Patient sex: F
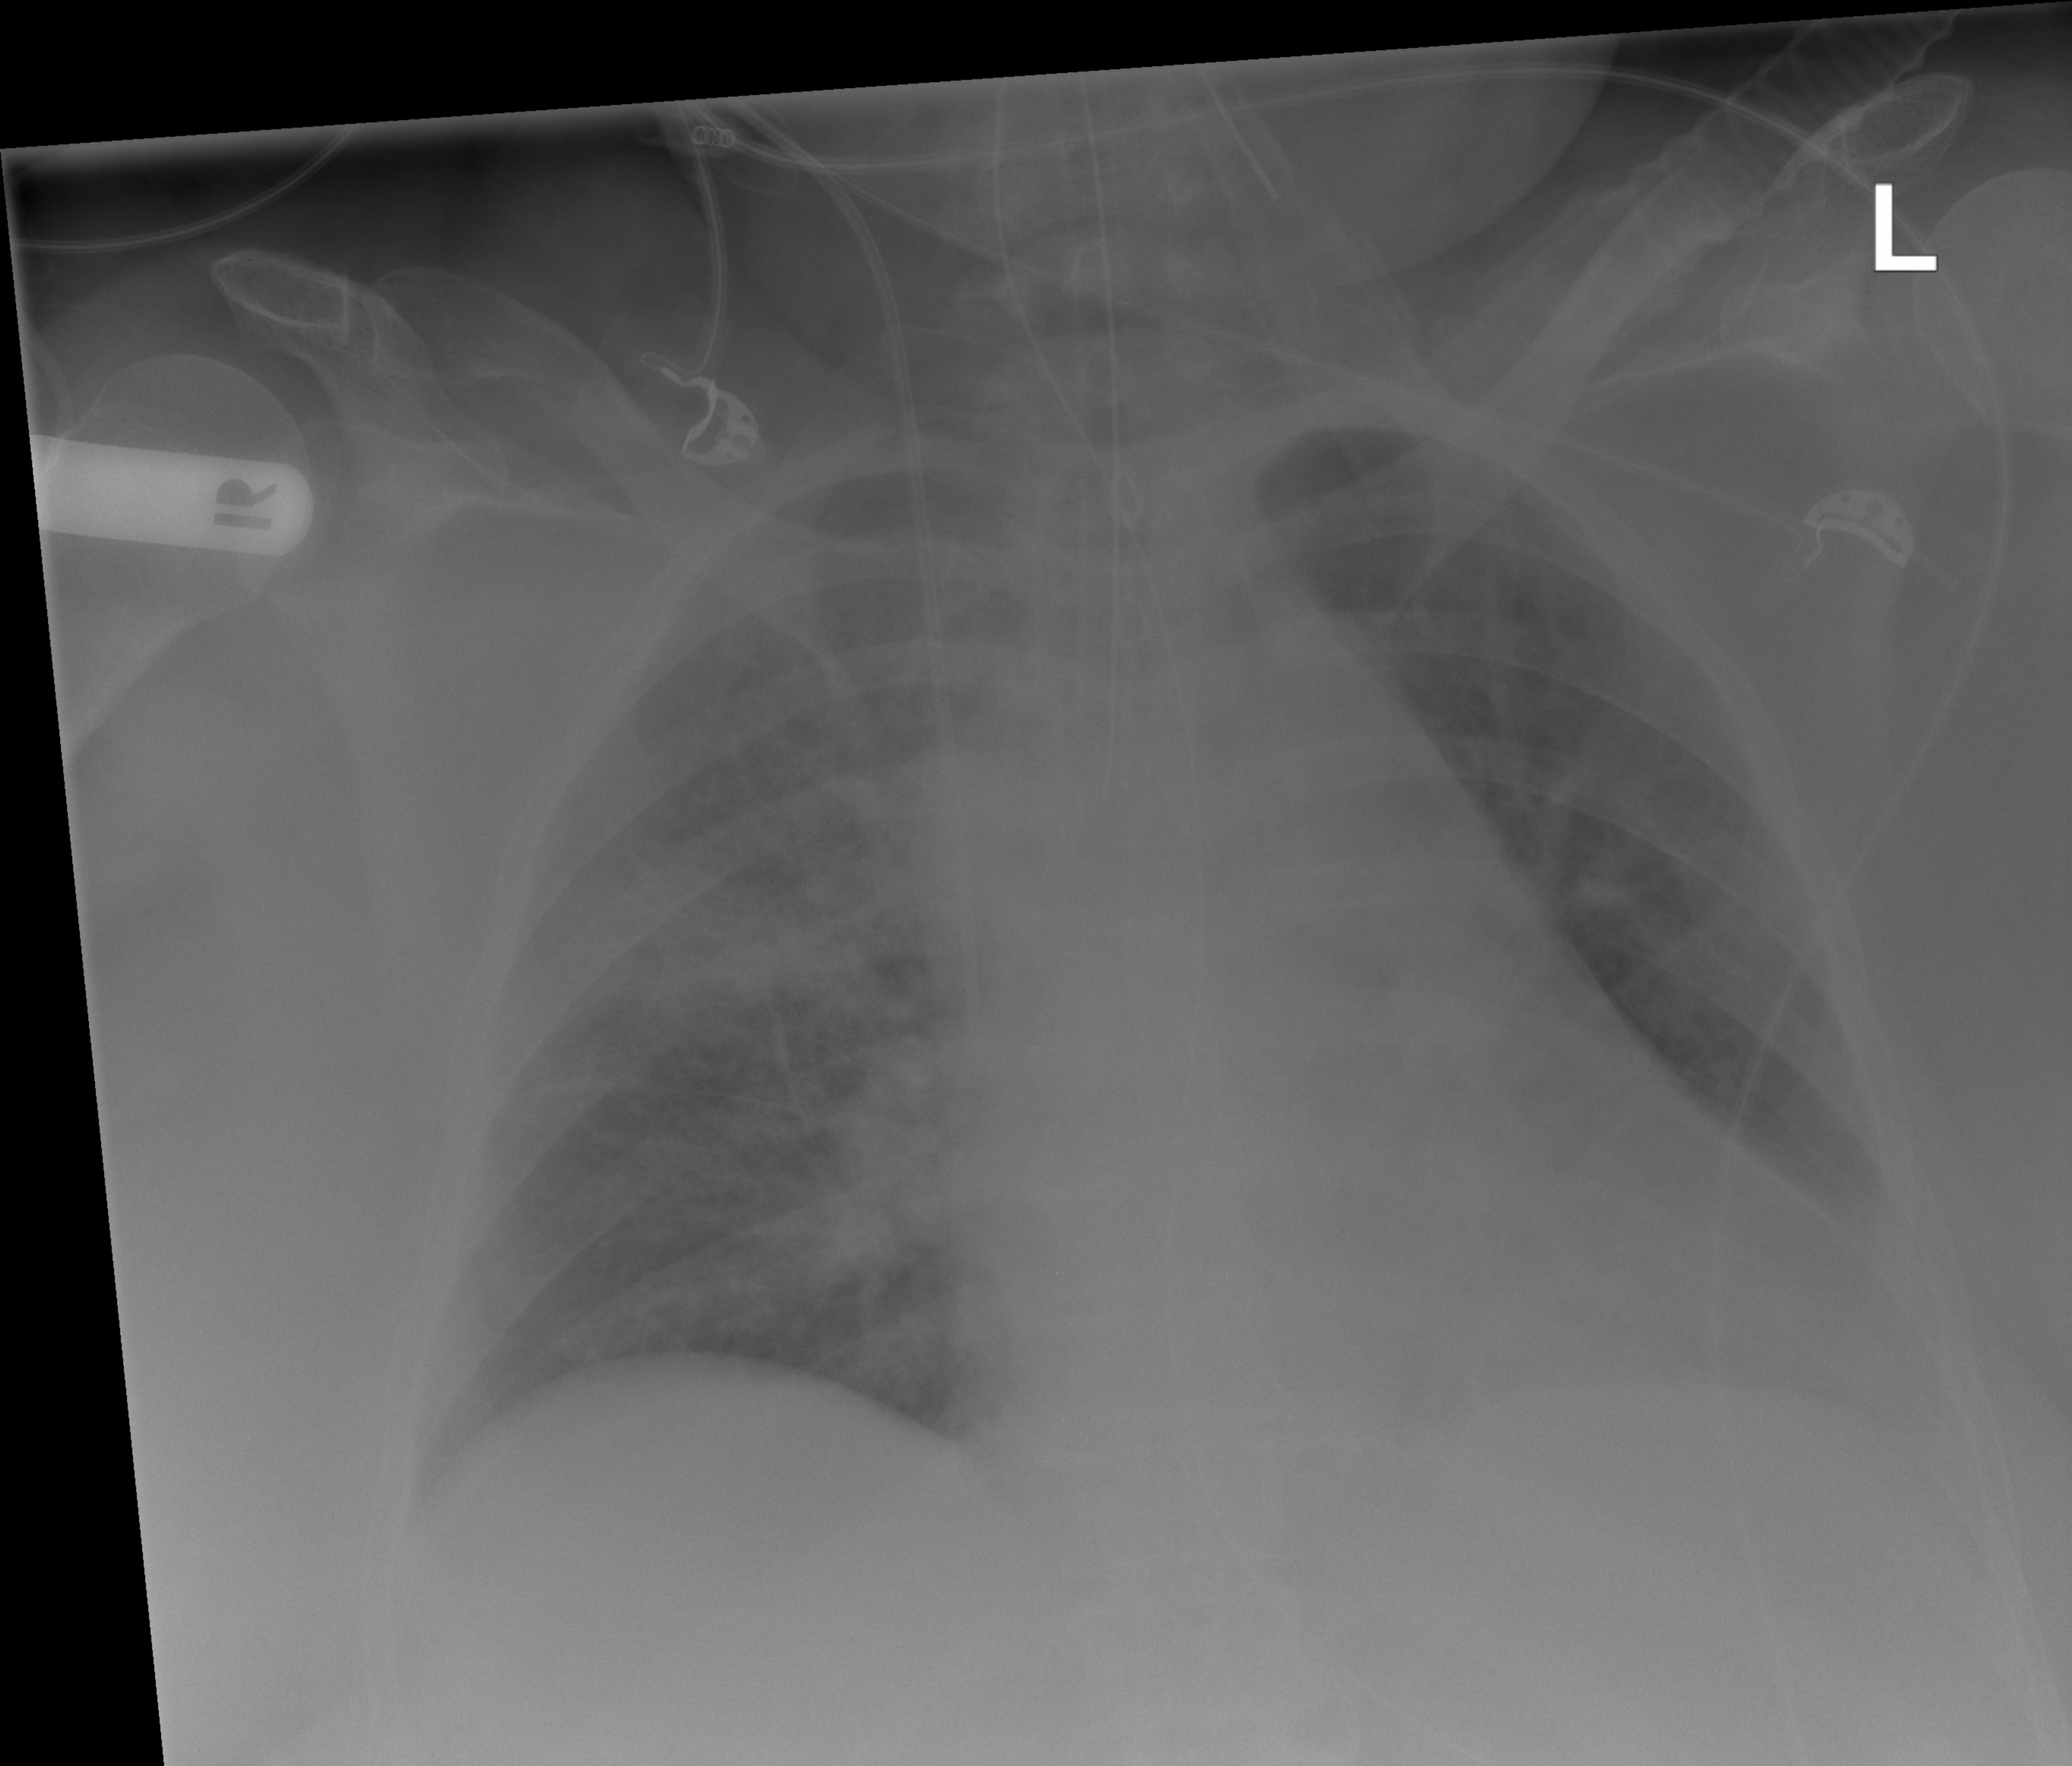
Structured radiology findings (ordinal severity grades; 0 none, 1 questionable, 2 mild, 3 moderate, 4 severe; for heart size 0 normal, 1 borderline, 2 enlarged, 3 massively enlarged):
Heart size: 2
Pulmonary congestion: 0
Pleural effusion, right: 0
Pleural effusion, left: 0
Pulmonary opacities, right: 3
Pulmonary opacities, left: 0
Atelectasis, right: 0
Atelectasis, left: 0